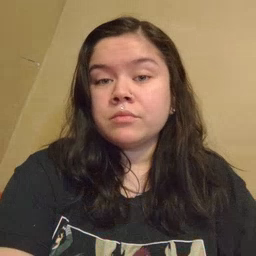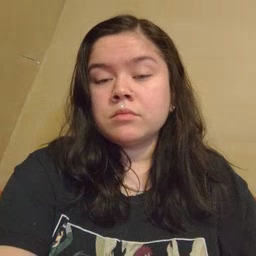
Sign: awake